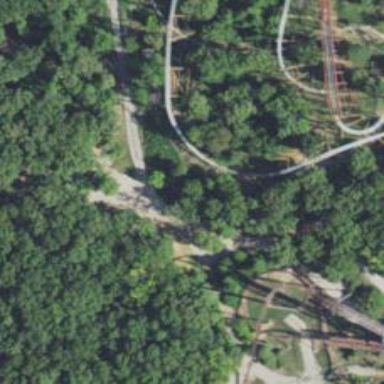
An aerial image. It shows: Monorail railway.